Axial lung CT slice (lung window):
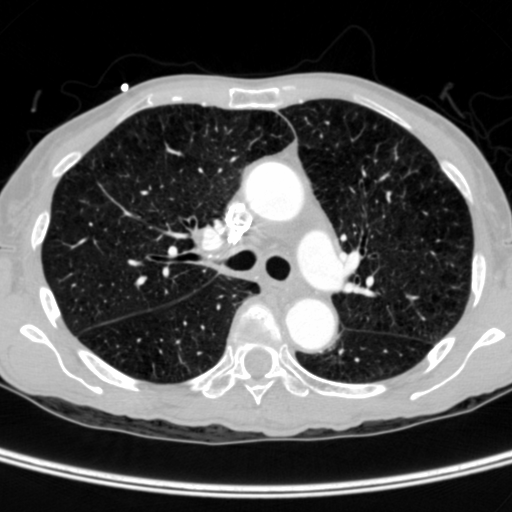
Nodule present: no